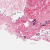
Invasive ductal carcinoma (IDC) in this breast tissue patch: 0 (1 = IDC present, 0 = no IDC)